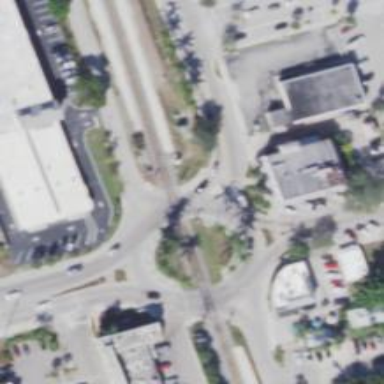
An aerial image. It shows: Secondary road around roundabout.